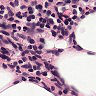
Metastatic tissue present: no